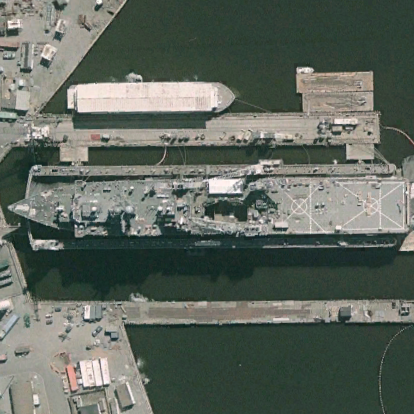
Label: combat